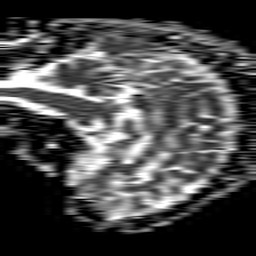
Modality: ADC
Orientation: sagittal
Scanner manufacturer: philips
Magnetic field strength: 1.5 T
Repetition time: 4.6 s
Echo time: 0.08631 s